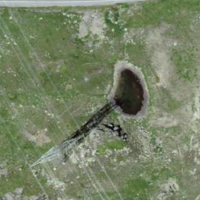
EUNIS habitat code: 31
Species observed at this site:
Bartsia alpina